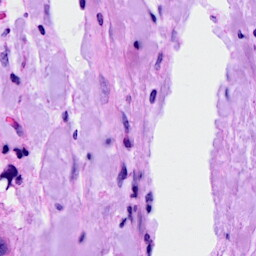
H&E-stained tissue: Breast